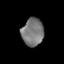
Tissue: prostate
Cell type: T cells
Senescence score: 0.3495
Nuclear area (px): 594
Mean DAPI intensity: 120.584